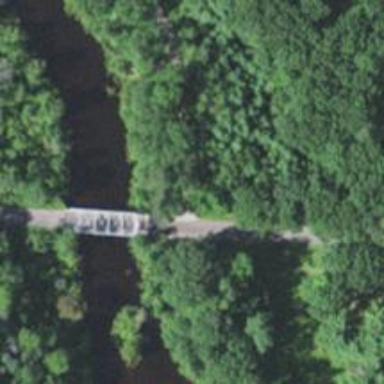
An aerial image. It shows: Unclassified road on bridge.